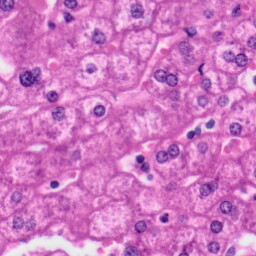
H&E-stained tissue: Liver